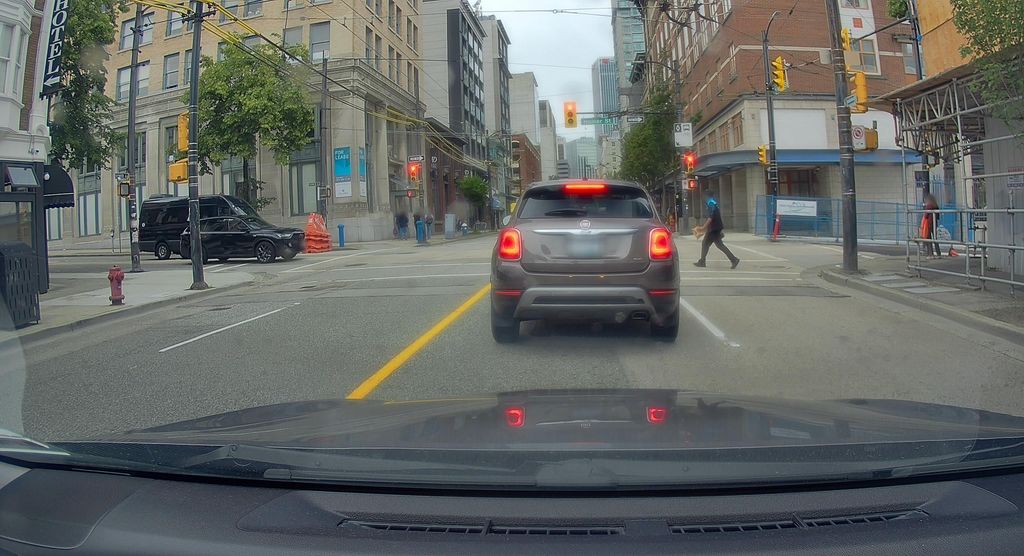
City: vancouver